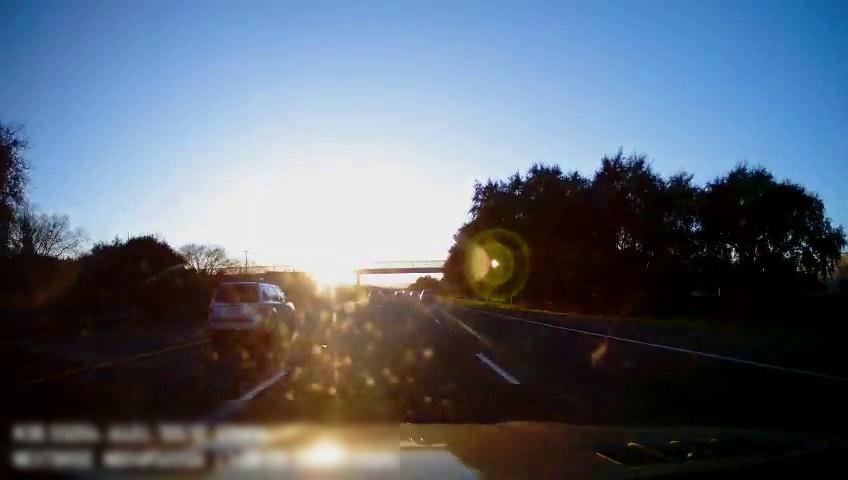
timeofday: Day
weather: Sunny
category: Drivable Space
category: Vehicles | SUV
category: Vehicles | SUV
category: Vehicles | SUV
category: Lanes | Alternate Lane
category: Lanes | Current Lane
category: Lanes | Current Lane
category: Lanes | Alternate Lane